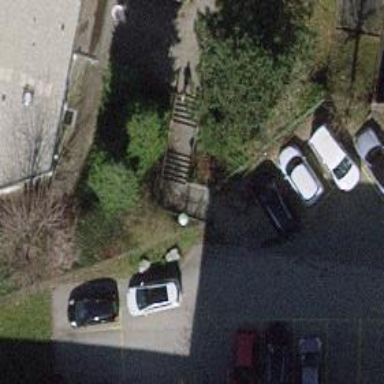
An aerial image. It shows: Steps made of paving stones.